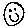
Label: smiley face